Question: I want to check my program code for time consuming operations. I thought DDMS is the best tool to achieve that.
However, I cant see Threads, Heaps and so on. It tells my to select a client. But I dont know where other than the Devices Tab, which doesnt take effect.
What do I have to do? Is there maybe smth wrong with my ADB setup (But LogCat works fine)?
Thanks!

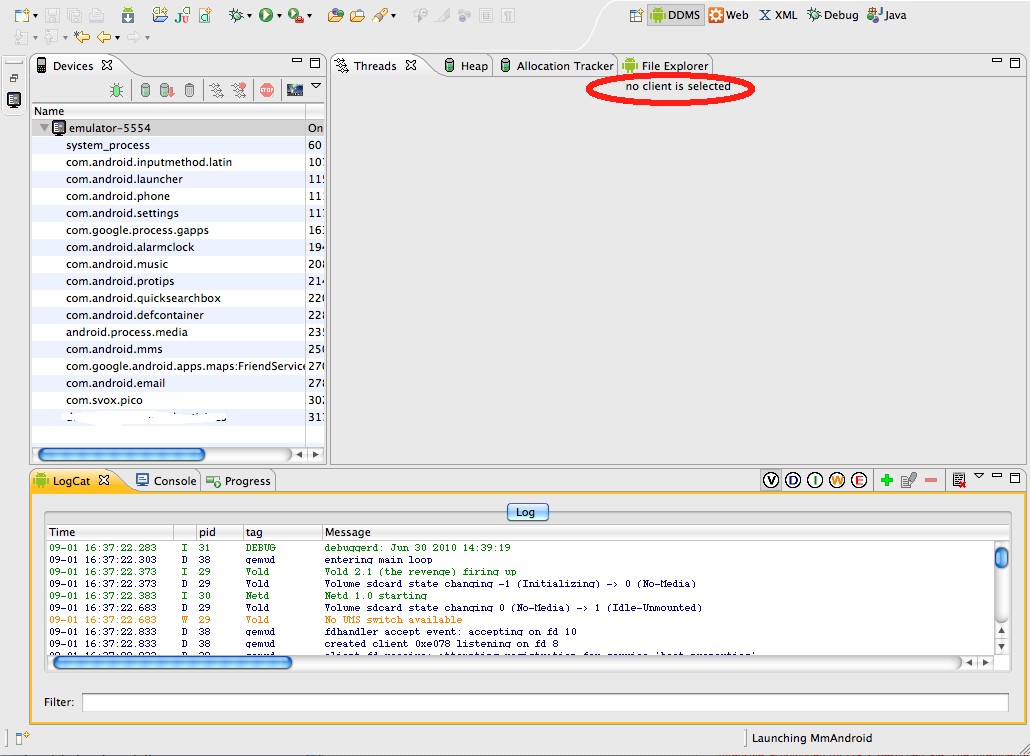
Answer: Looking at the screen shot, you have the device ("emulator-5554") selected. You need to click on your application from the list of processes.
For example, if you click on "com.android.music", you will see information about the Music app.
Note that, on a real device, you must mark your application as "debuggable" or it won't appear in the list at all (on an emulator, all apps are debuggable). See the <URL> page for details.